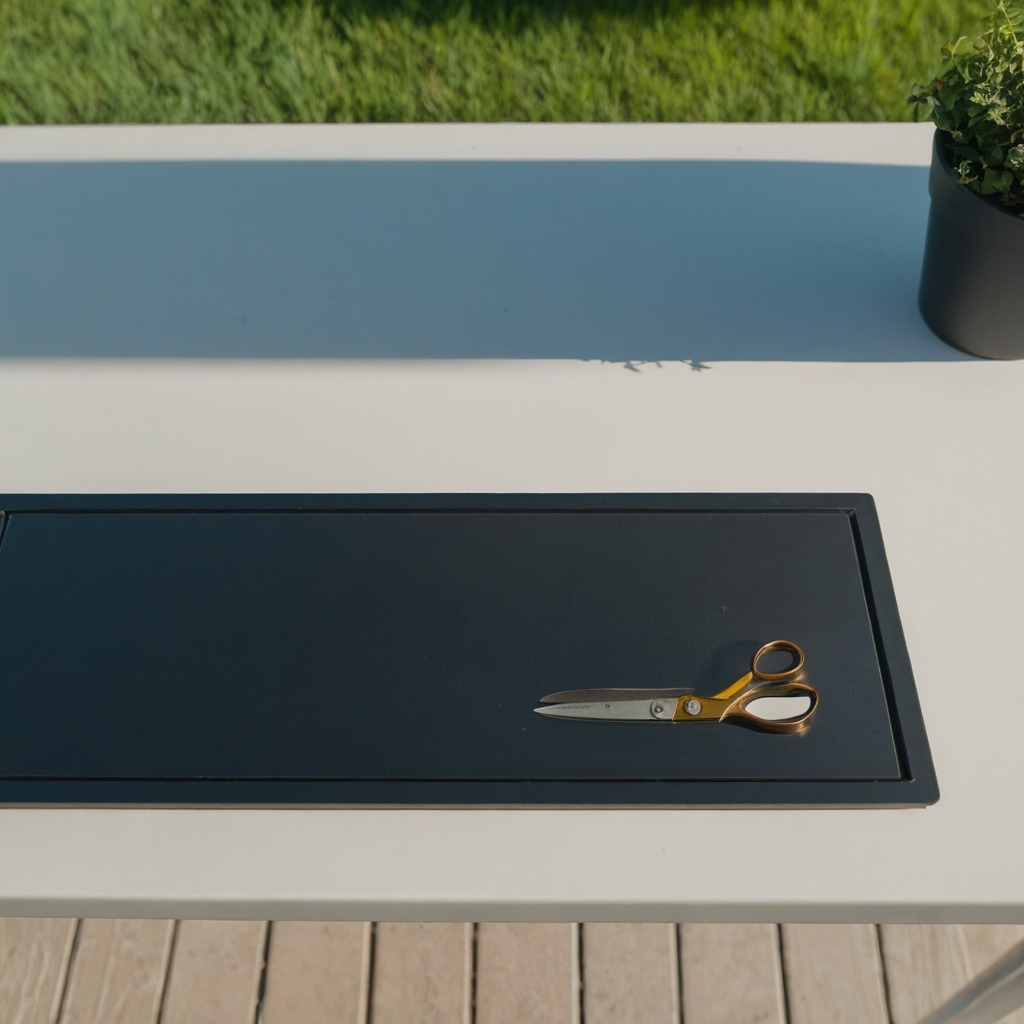
A scissor lies on the textured surface of a utility table.